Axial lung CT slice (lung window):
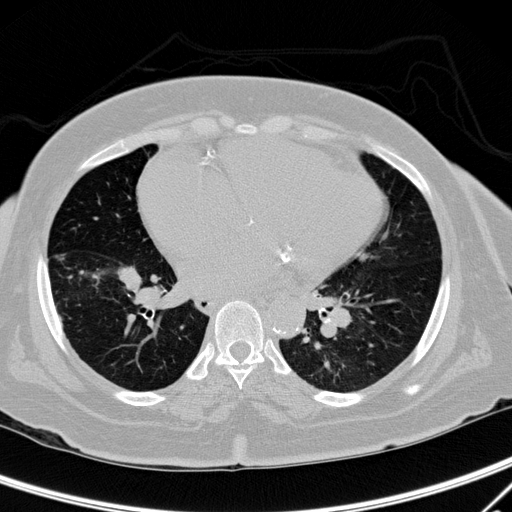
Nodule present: no